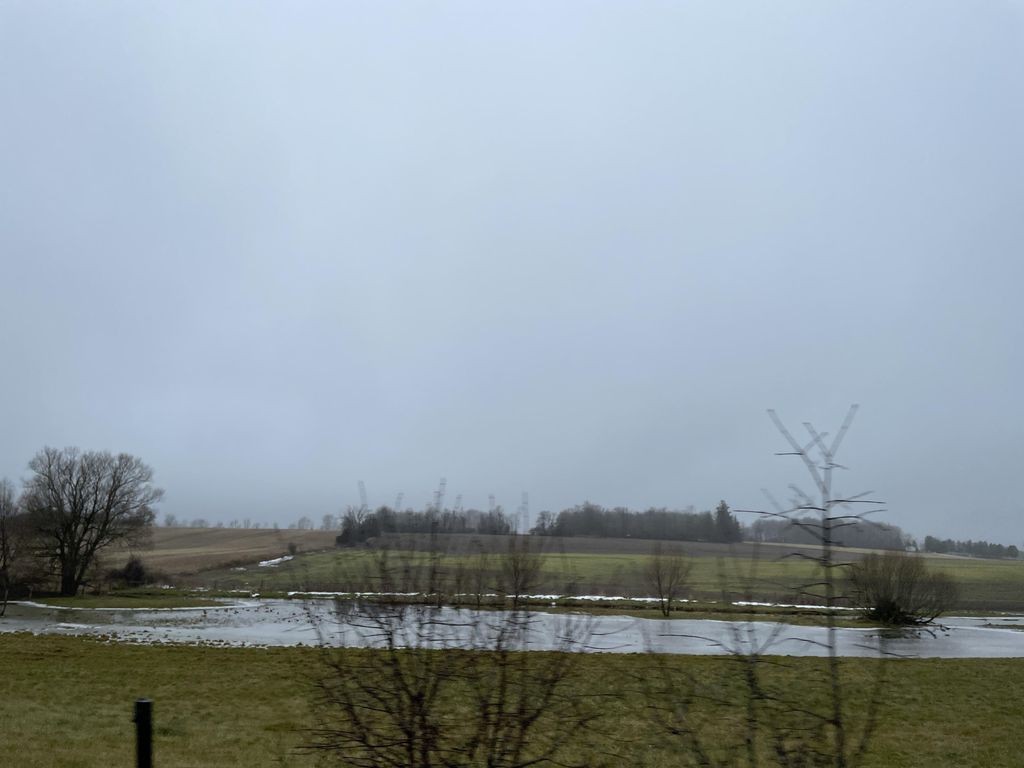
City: kitchener-waterloo